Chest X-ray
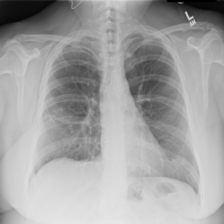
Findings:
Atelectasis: negative
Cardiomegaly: negative
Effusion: negative
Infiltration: negative
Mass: negative
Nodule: negative
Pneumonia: negative
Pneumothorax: negative
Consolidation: negative
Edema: negative
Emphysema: negative
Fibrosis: negative
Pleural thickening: negative
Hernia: negative